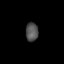
Tissue: lung
Cell type: T cells
Senescence score: 0.6219
Nuclear area (px): 229
Mean DAPI intensity: 81.703